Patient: sex M, age 45
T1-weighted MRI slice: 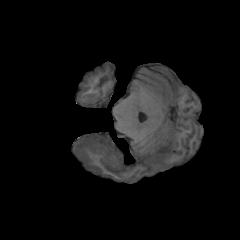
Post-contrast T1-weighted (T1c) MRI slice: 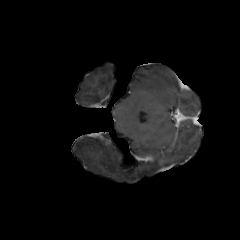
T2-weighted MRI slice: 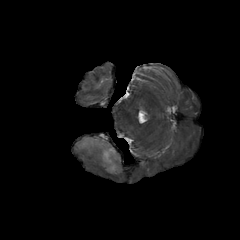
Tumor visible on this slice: yes
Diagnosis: Astrocytoma, IDH-mutant
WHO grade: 2